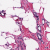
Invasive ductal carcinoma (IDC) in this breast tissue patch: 0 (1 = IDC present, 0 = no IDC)